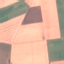
Label: AnnualCrop